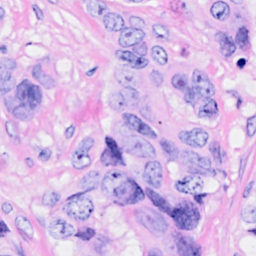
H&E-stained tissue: Breast